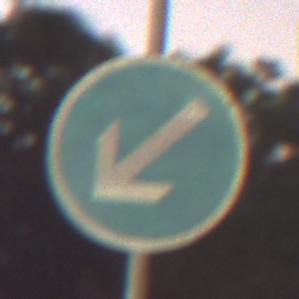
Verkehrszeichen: VorgeschriebeneVorbeifahrtLinks
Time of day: Night
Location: Outdoor (Suburban)
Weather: Clear
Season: NotSpecified
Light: Artificial